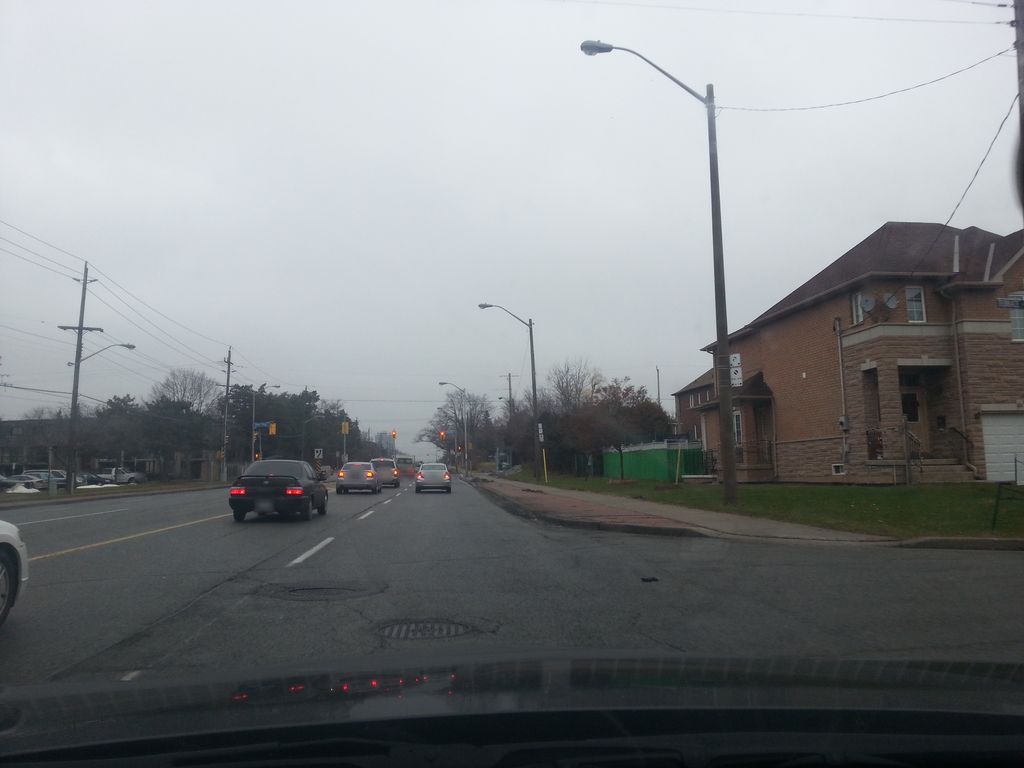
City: toronto